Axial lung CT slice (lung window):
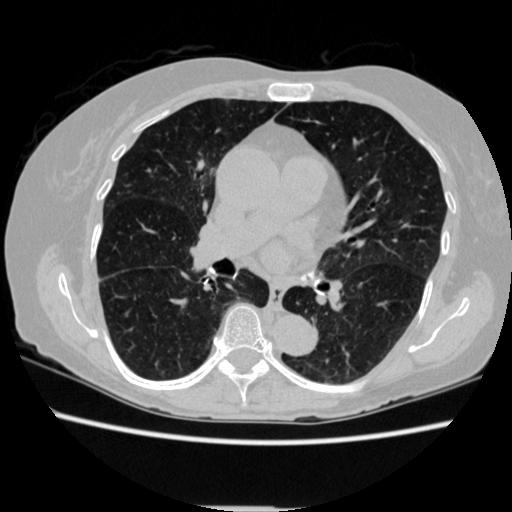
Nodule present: no